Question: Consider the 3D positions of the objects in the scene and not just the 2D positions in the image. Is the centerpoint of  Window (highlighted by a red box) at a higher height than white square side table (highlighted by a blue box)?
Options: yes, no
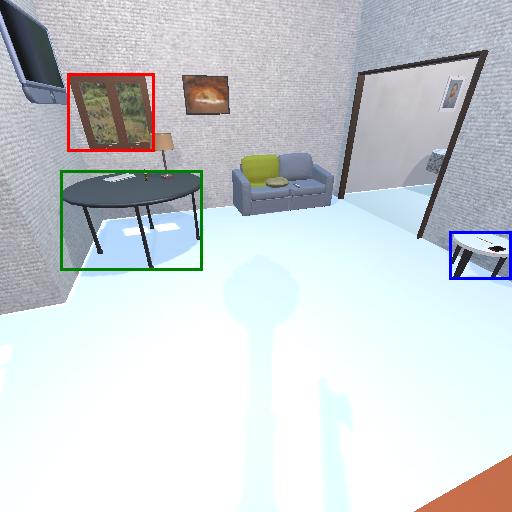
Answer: yes